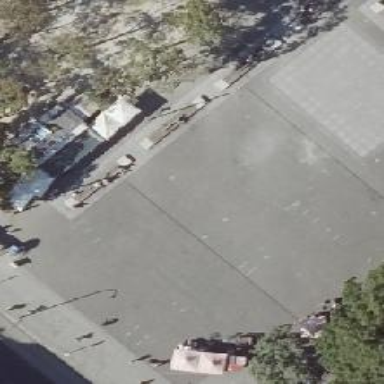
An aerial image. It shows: Marketplace.